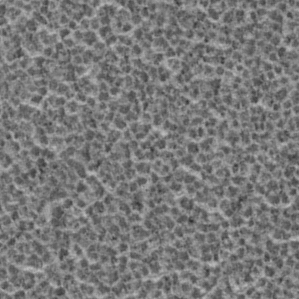
Label: frost